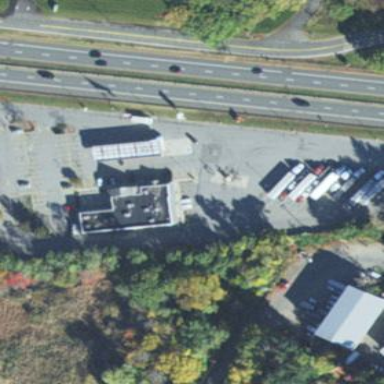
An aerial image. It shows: Combined fuel station and food court amenity.